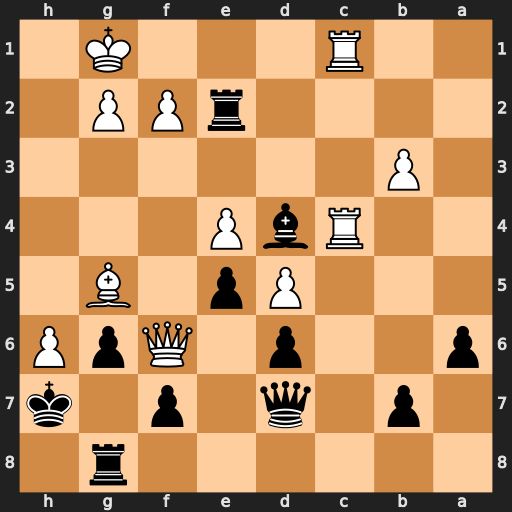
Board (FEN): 6r1/1p1q1p1k/p2p1QpP/3Pp1B1/2RbP3/1P6/4rPP1/2R3K1
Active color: b
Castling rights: -
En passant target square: -
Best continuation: Rxf2 Qxf2 Bxf2+ Kxf2 Qg4